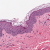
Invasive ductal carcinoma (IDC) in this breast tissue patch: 0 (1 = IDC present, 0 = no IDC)